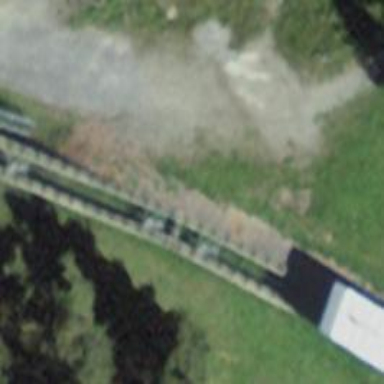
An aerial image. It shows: Single-track railway for funicular.